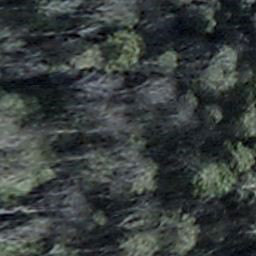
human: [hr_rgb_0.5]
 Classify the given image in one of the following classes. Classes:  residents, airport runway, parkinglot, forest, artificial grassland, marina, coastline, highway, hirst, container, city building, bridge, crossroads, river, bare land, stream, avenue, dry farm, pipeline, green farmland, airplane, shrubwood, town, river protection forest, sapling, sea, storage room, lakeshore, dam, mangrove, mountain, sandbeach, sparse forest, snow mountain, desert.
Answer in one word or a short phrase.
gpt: shrubwood